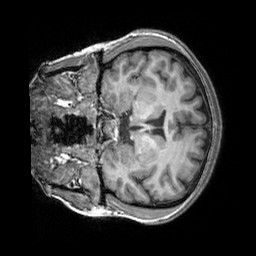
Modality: T1w
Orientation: coronal
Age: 31
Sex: female
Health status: healthy
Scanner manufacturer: siemens
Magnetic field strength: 3 T
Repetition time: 2.3 s
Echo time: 0.00303 s